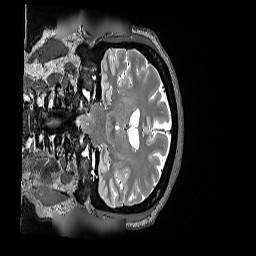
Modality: T2w
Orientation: coronal
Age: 44
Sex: female